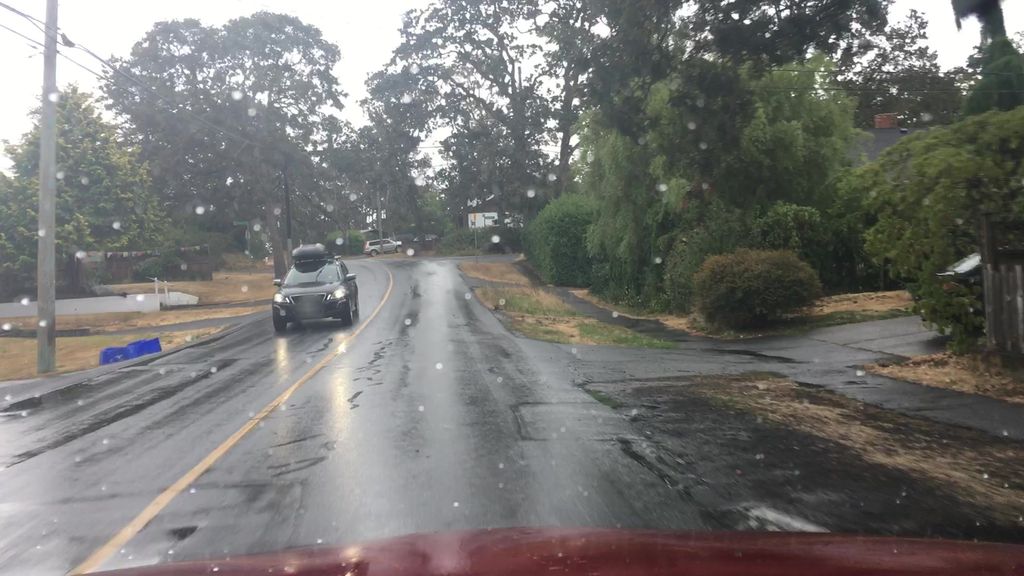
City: victoria